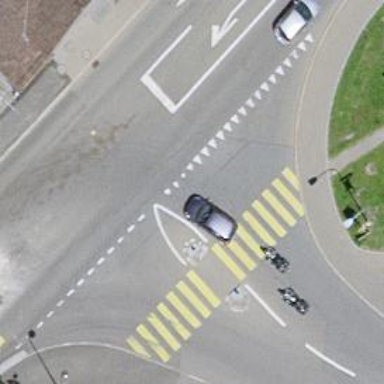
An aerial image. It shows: Road with "give way" sign.